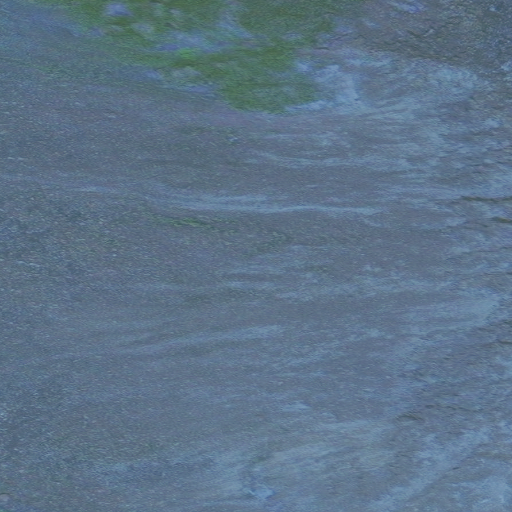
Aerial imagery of mountain in Alaska named Table Top Mountain containing only unknown